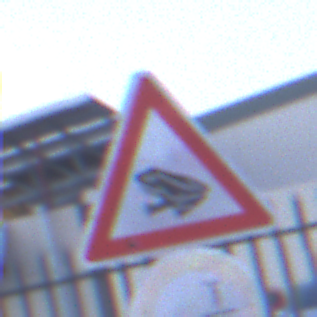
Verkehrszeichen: AmphibienwanderungRechts
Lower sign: VerbotUeberholenEinspurigeFahrzeuge
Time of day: SunriseSunset
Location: Outdoor (Suburban)
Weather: PartlyCloudy
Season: NotSpecified
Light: Natural